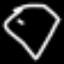
Label: diamond